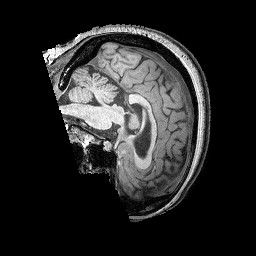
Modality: T1w
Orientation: sagittal
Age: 53
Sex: male
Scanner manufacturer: siemens
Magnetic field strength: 3 T
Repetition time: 2.25 s
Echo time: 0.00415 s